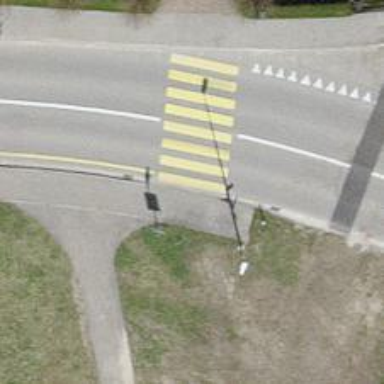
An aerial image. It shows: Kerb serving as barrier.